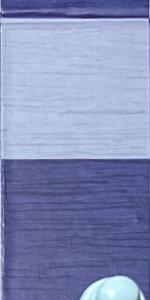
Label: Empty